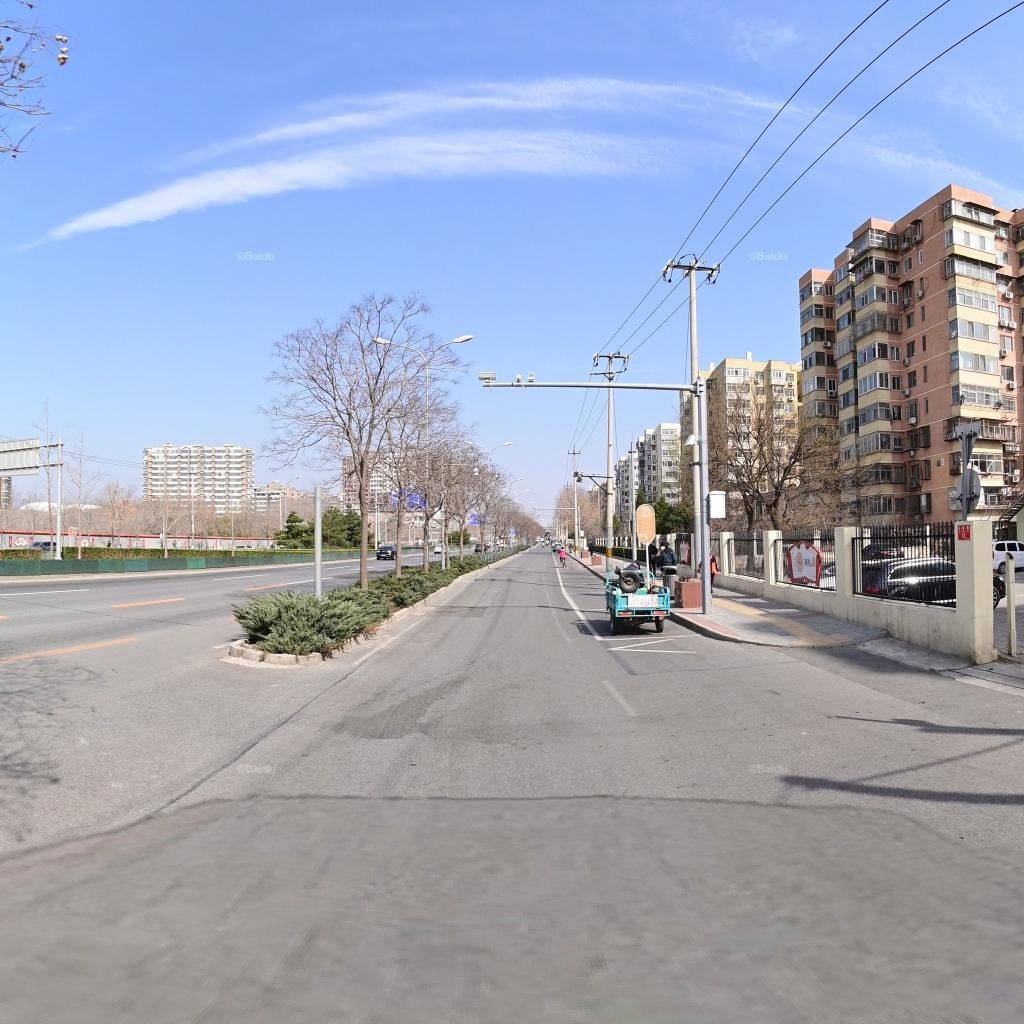
Region: Haidian
Road damage annotations: longitudinal patch, transverse patch